Question: I've got a line graph where the linetype is set by one variable (SampleType, in this example) and the color is set by another (Sample). For these data, I'd like it if the legend combined both of those variables into one legend entry rather than having one entry for the color and one for the linetype. Here are my example data:
<URL>
Here is the code and the plot I've come up with so far:
'''
EIC <- read.csv("EIC data.csv")
ggplot(EIC, aes(x = Time, y = Counts, color = Sample, linetype = SampleType)) +
geom_line()
'''

What I'd really like is for the legend to just show "Sample" and then the appropriate colors AND linetypes for each of those samples, so it would be solid for the standards and dashed for the clinical samples and each sample would be a different color. I love ggplot2, so I'd prefer to continue to use ggplot2 to do this. I've tried adding scale_linetype_manual like this to the code:
'''
scale_linetype_manual(values = c(rep("solid", 3), rep("dashed", 2)))
'''
but that's not changing the legend or the graph. I've also tried making a new column with "solid" or "dashed" in each row depending on whether the sample is a clinical sample or a standard and then using scale_linetype_identity(), but while that does work for the graph, it's not changing the legend since I'm still mapping color to one variable and linetype to a second.
I'm using R version 3.0.2 and ggplot2_1.0.0.
Thanks in advance for any ideas!
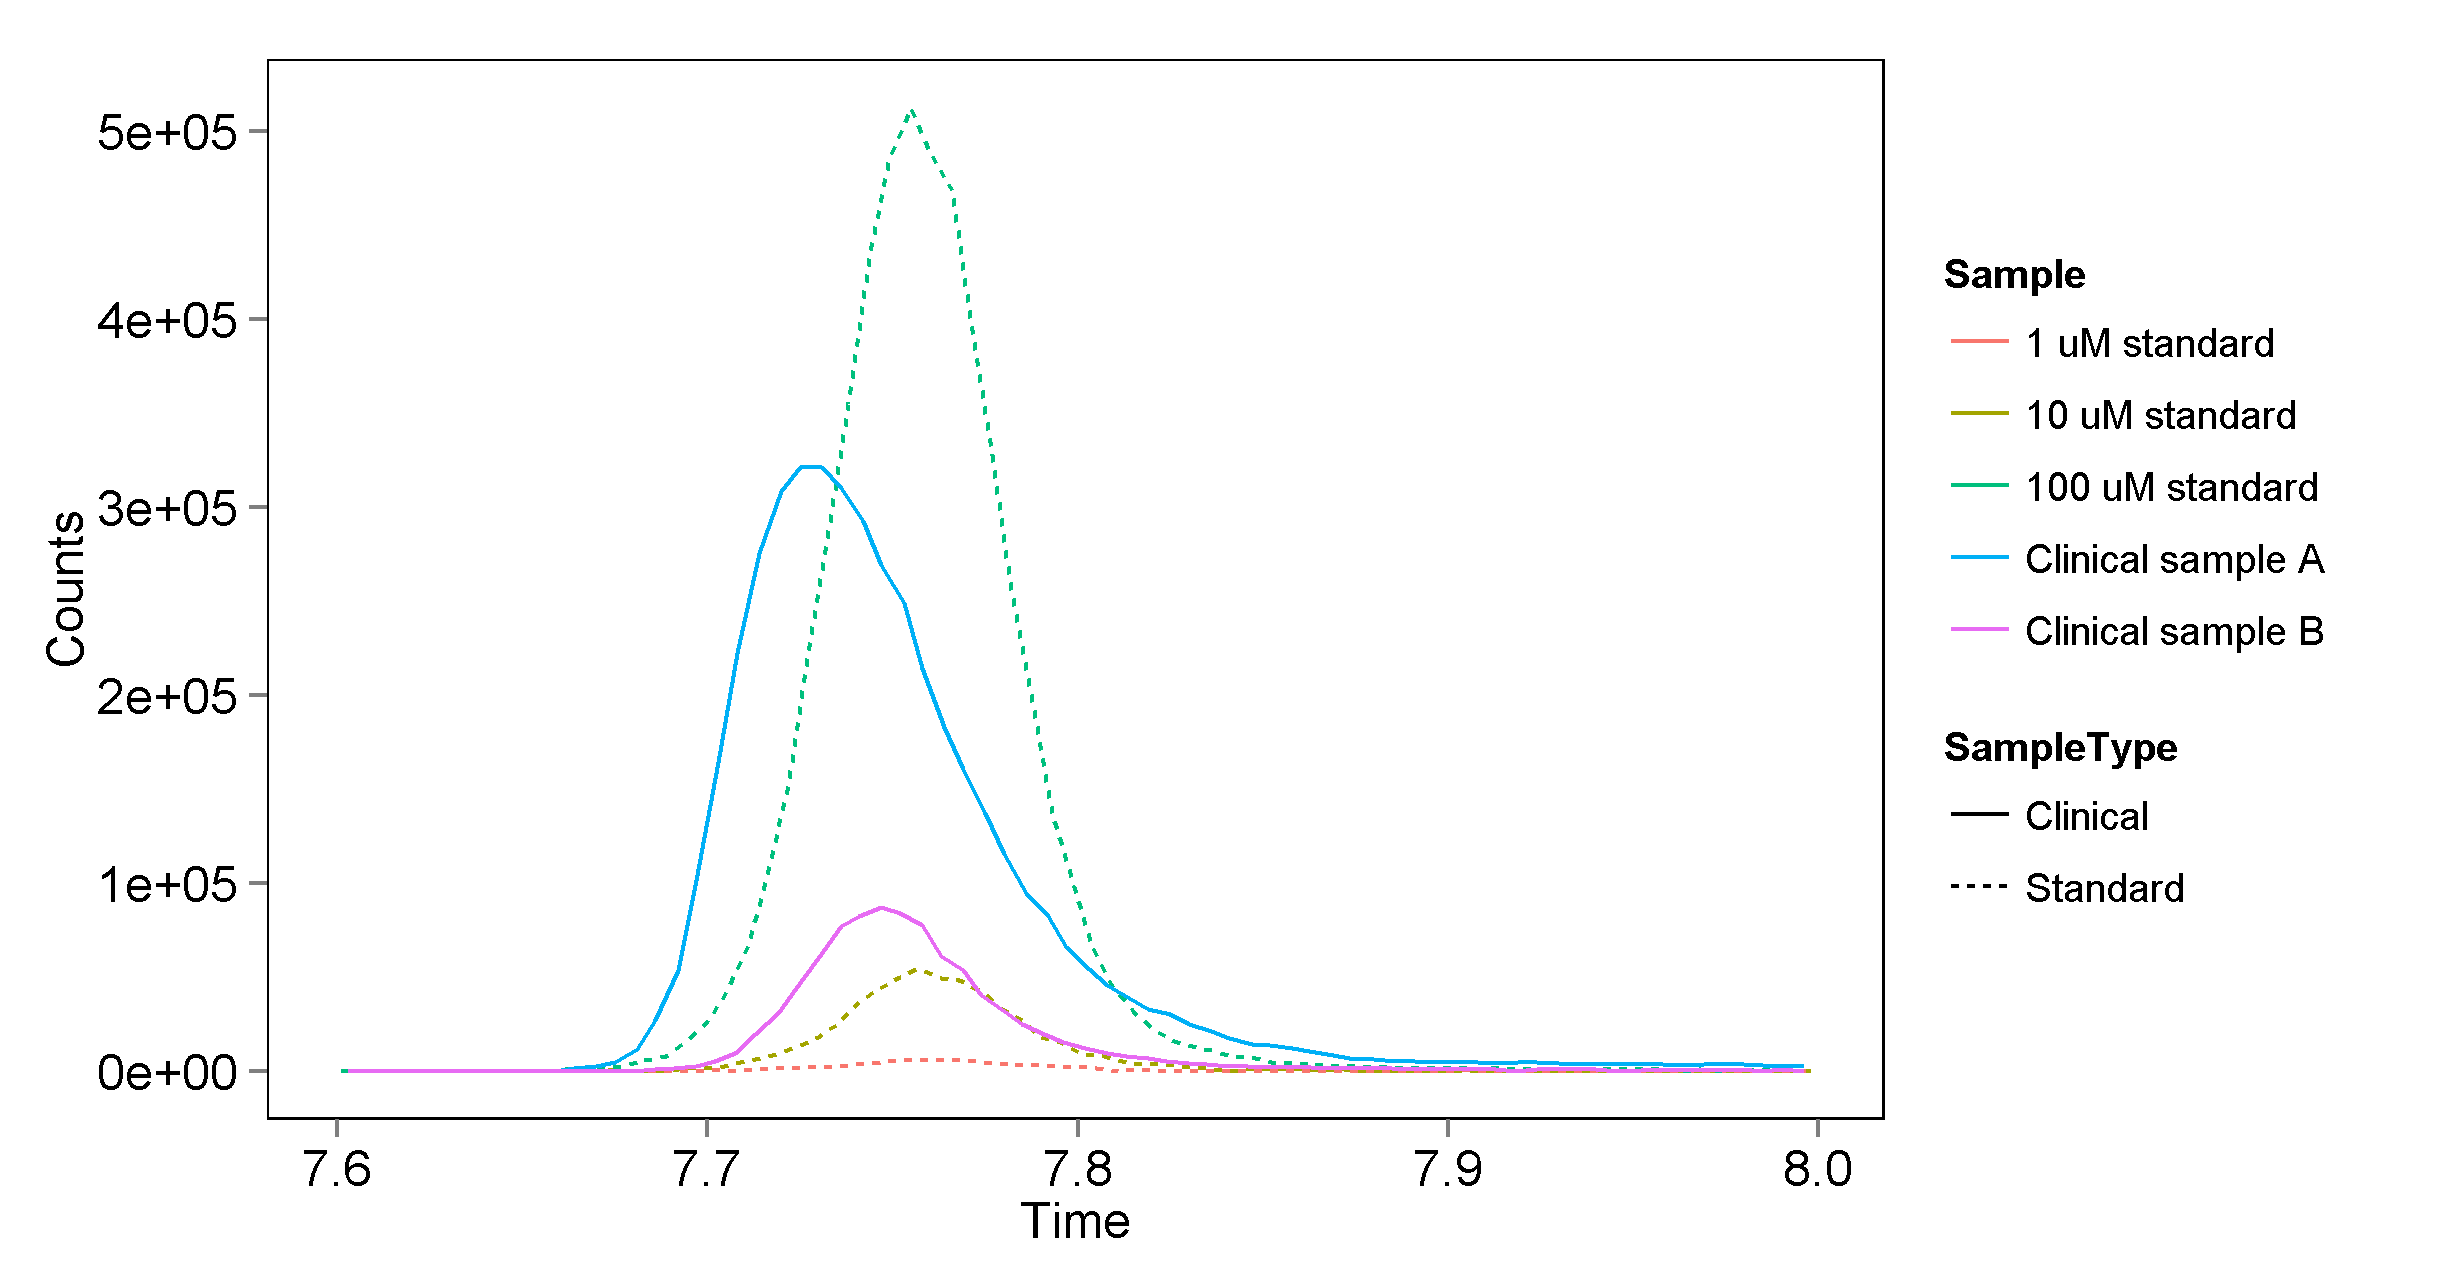
Answer: Use variable 'Sample' for both - 'color=' and 'linetype=' and then with 'scale_linetype_manual()' get the desired linetypes.
'''
ggplot(EIC, aes(x = Time, y = Counts, color = Sample, linetype = Sample)) +
geom_line()+scale_linetype_manual(values = c(rep("solid", 3), rep("dashed", 2)))
'''